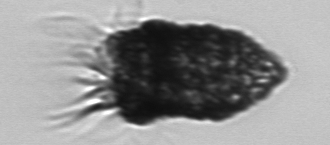
Label: Tintinnopsis